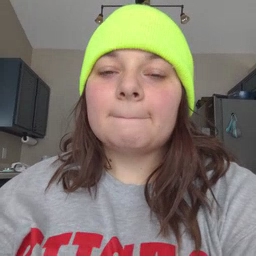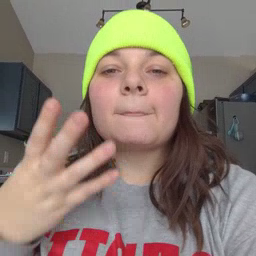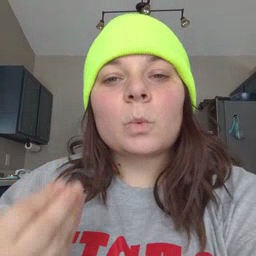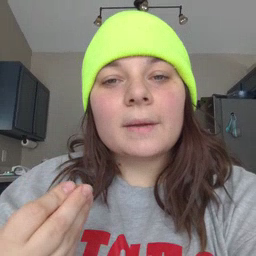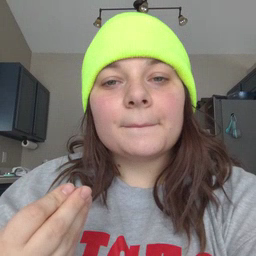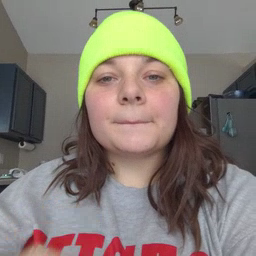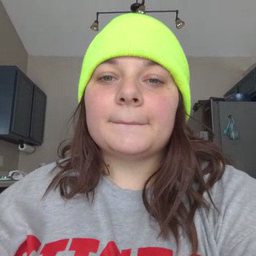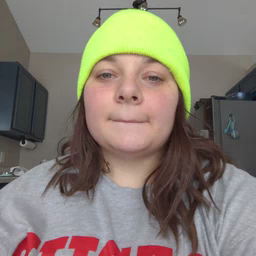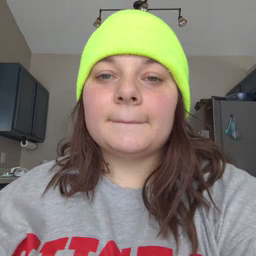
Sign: wet